Interaction volume radius: 10 \u00c5
Interaction volume height: 15 \u00c5
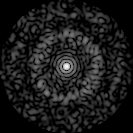
Disorder parameter: 0.8376